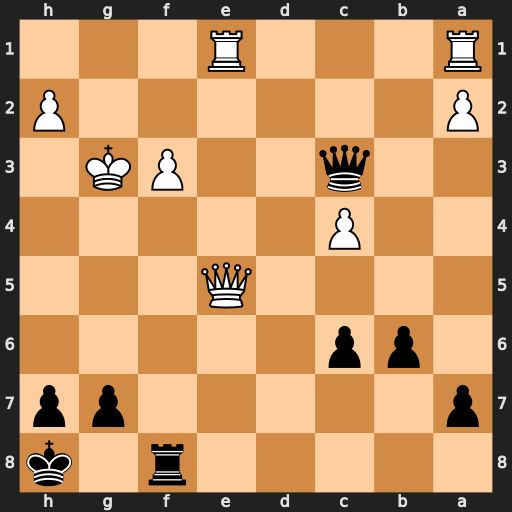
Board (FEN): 5r1k/p5pp/1pp5/4Q3/2P5/2q2PK1/P6P/R3R3
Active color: b
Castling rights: -
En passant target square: -
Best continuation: Qxf3+ Kh4 Rf4+ Qxf4 Qxf4+